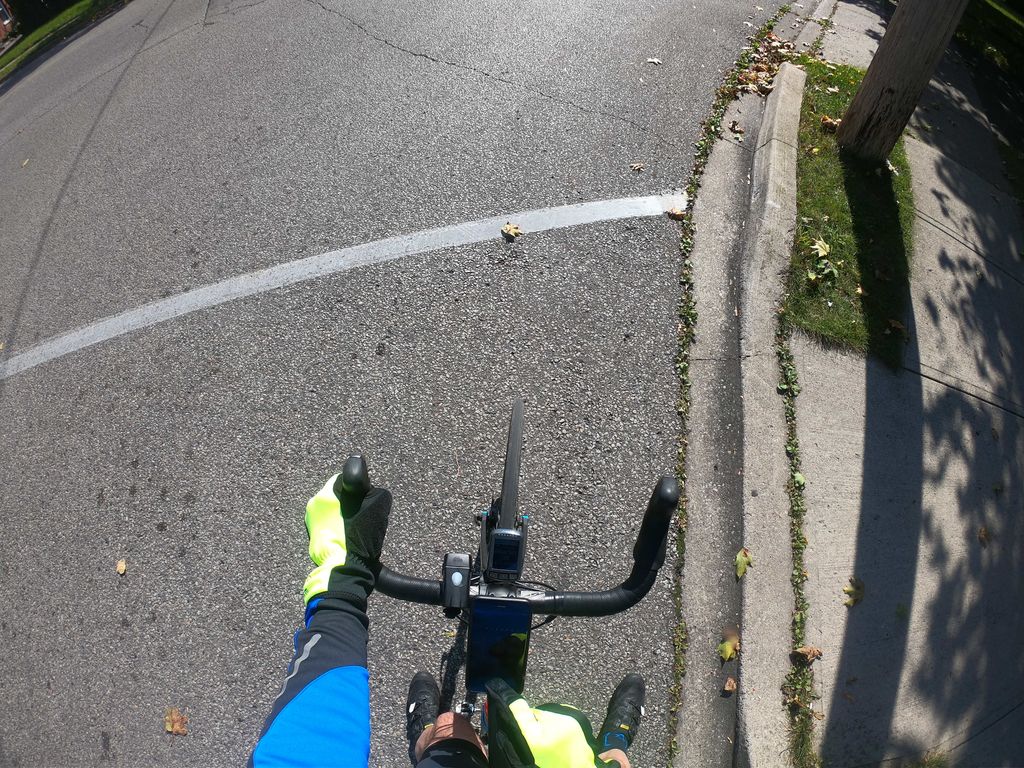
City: kitchener-waterloo